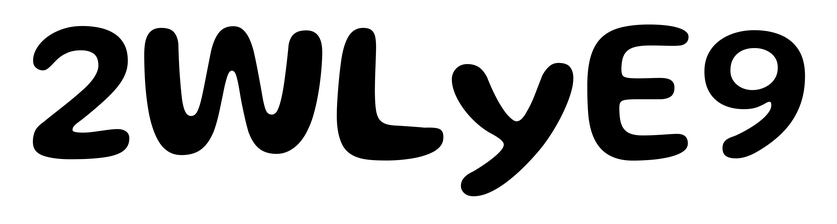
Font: Gluten_Medium